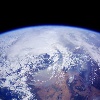
Label: cloud